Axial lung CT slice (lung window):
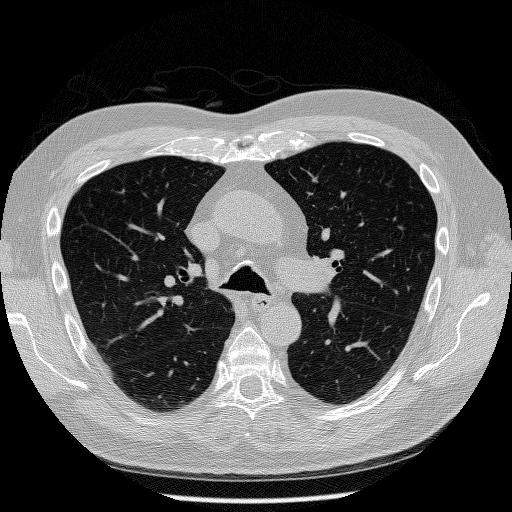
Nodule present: no